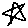
Label: star